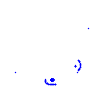
Particle: pion